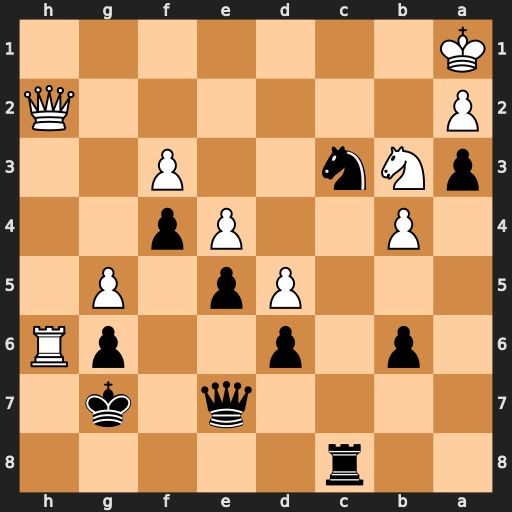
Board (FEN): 2r5/4q1k1/1p1p2pR/3Pp1P1/1P2Pp2/pNn2P2/P6Q/K7
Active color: b
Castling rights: -
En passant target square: -
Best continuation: Qxg5 Rh7+ Kf6